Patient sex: M
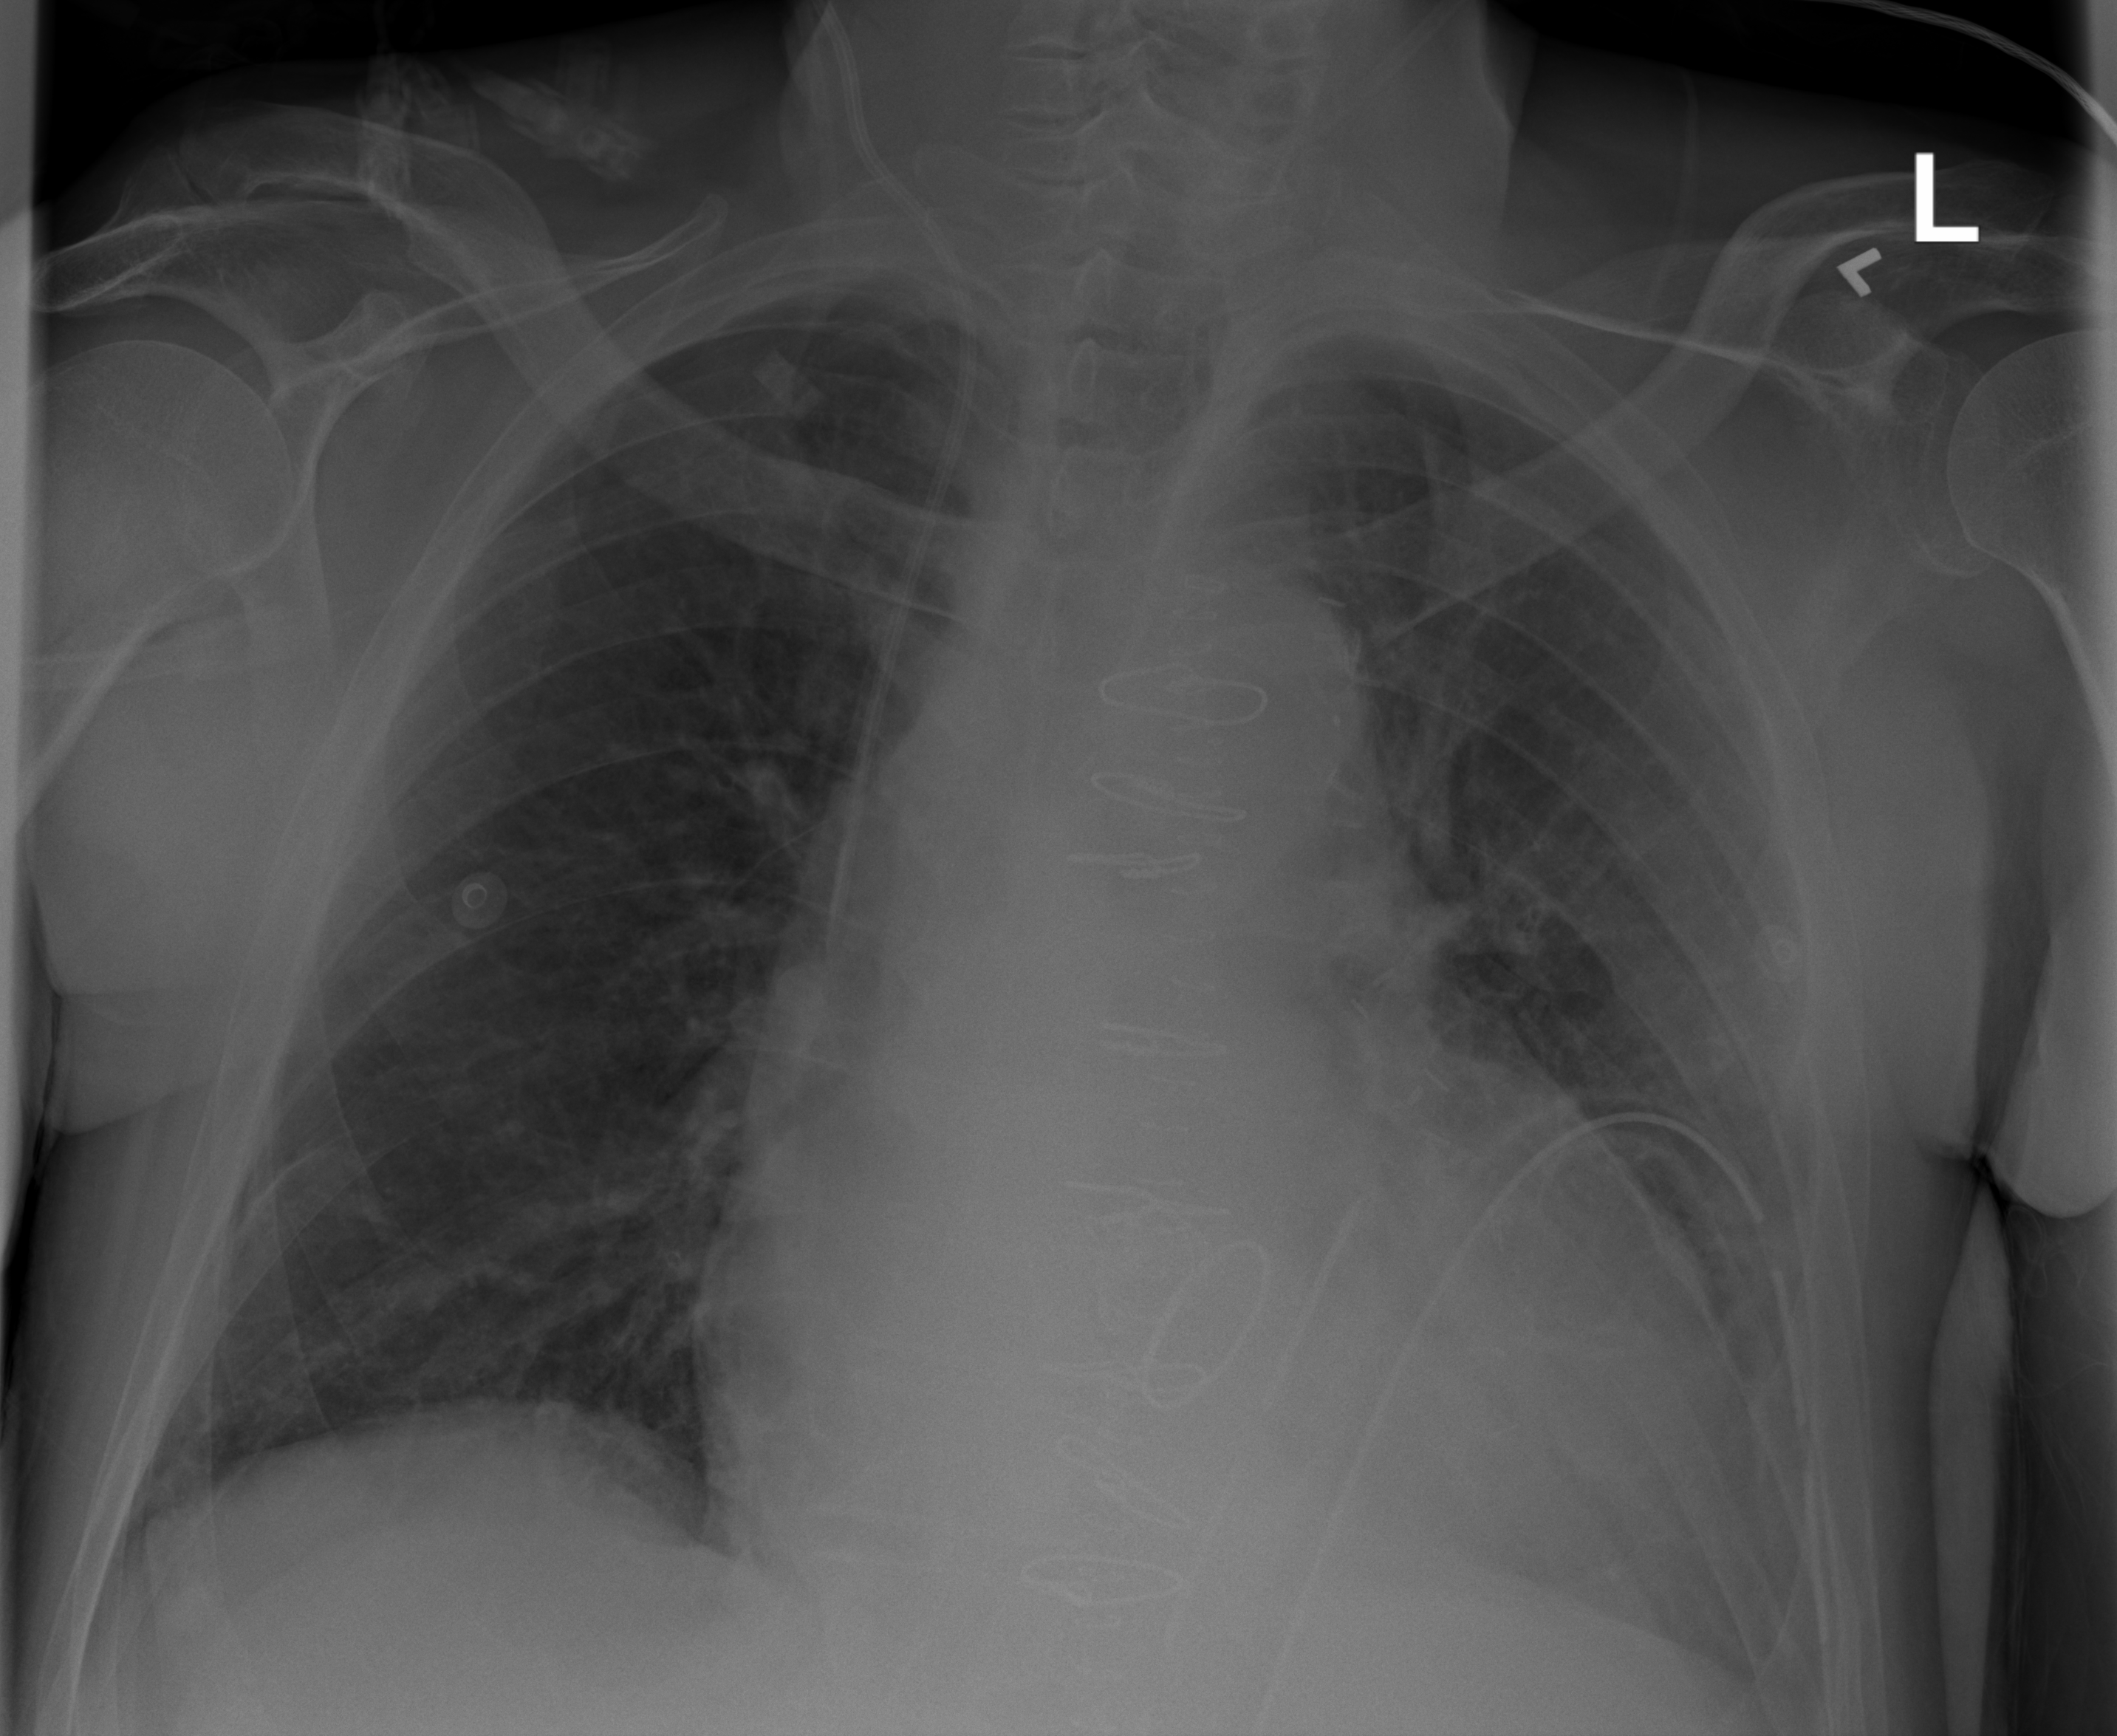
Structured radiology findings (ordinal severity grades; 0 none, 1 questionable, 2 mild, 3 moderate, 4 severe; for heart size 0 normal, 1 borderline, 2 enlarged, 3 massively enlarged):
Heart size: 3
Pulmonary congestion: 0
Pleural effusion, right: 0
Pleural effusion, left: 0
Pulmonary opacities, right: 0
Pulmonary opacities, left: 2
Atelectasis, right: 2
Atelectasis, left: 2